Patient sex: F
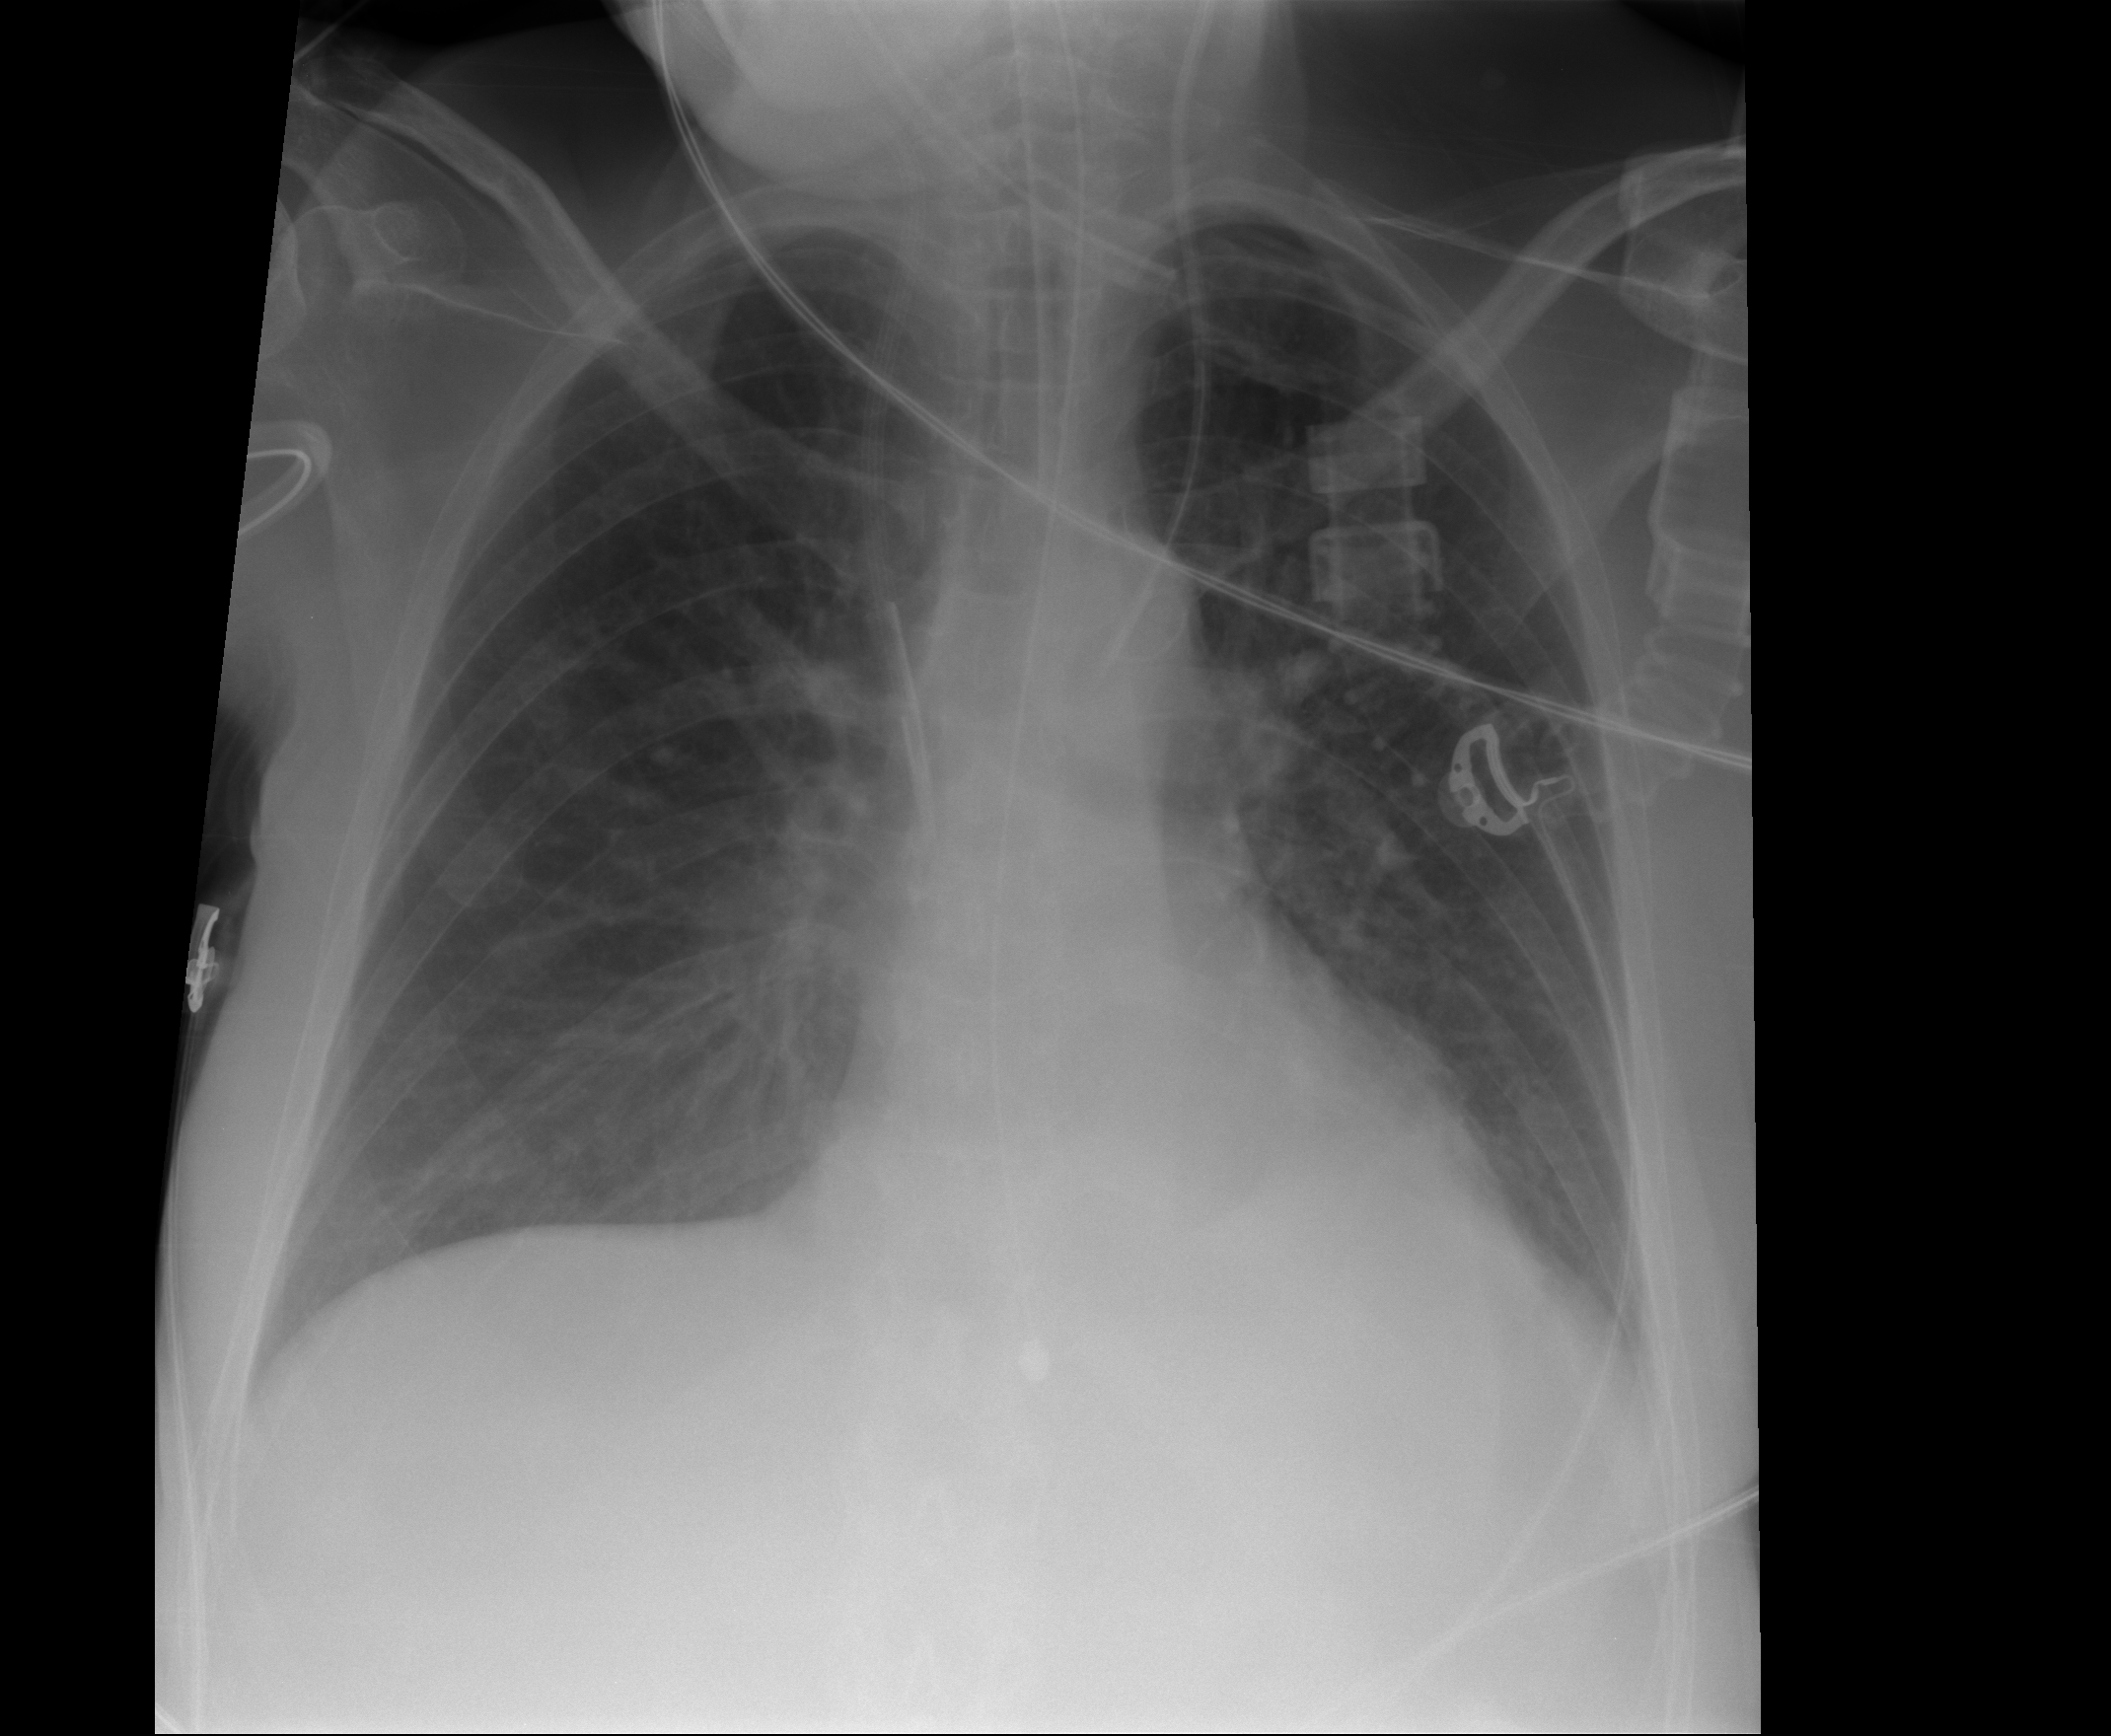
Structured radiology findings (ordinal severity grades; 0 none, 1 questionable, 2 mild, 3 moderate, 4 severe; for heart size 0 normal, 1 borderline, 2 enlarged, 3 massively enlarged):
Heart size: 0
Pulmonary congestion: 2
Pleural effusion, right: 0
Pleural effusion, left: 0
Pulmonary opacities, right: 0
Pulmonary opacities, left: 0
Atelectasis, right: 0
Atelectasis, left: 2